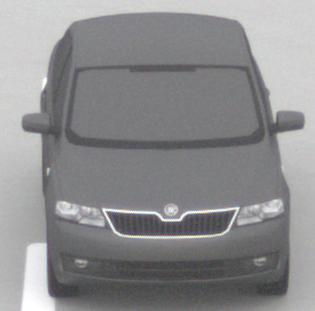
Make: Skoda
Model: Rapid
Detailed model: Rapid 1.2 Active Limousine
Model produced from: 2012/10
Model produced until: 2015/04
Doors: 5
Color: gray
Road condition: dry road
Daytime: morning or afternoon
Contrast: low contrast